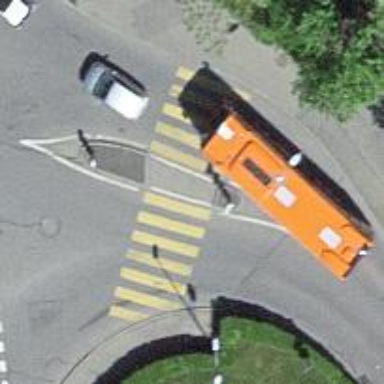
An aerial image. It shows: Uncontrolled crossing with central island on the road.